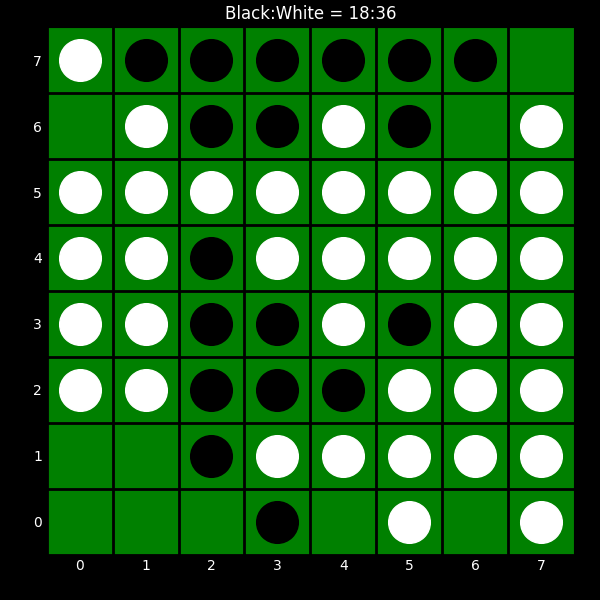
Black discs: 18
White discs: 36